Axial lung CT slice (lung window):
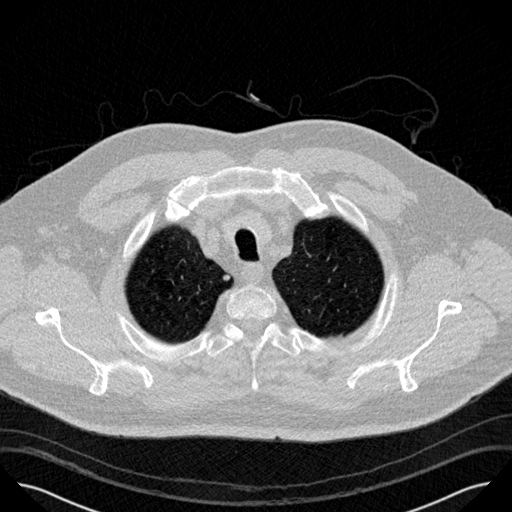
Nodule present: yes
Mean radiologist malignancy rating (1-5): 2